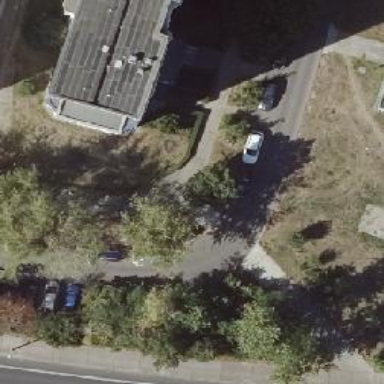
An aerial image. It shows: Footway with concrete surface.